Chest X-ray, AP view. Patient: 17 years old, sex F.
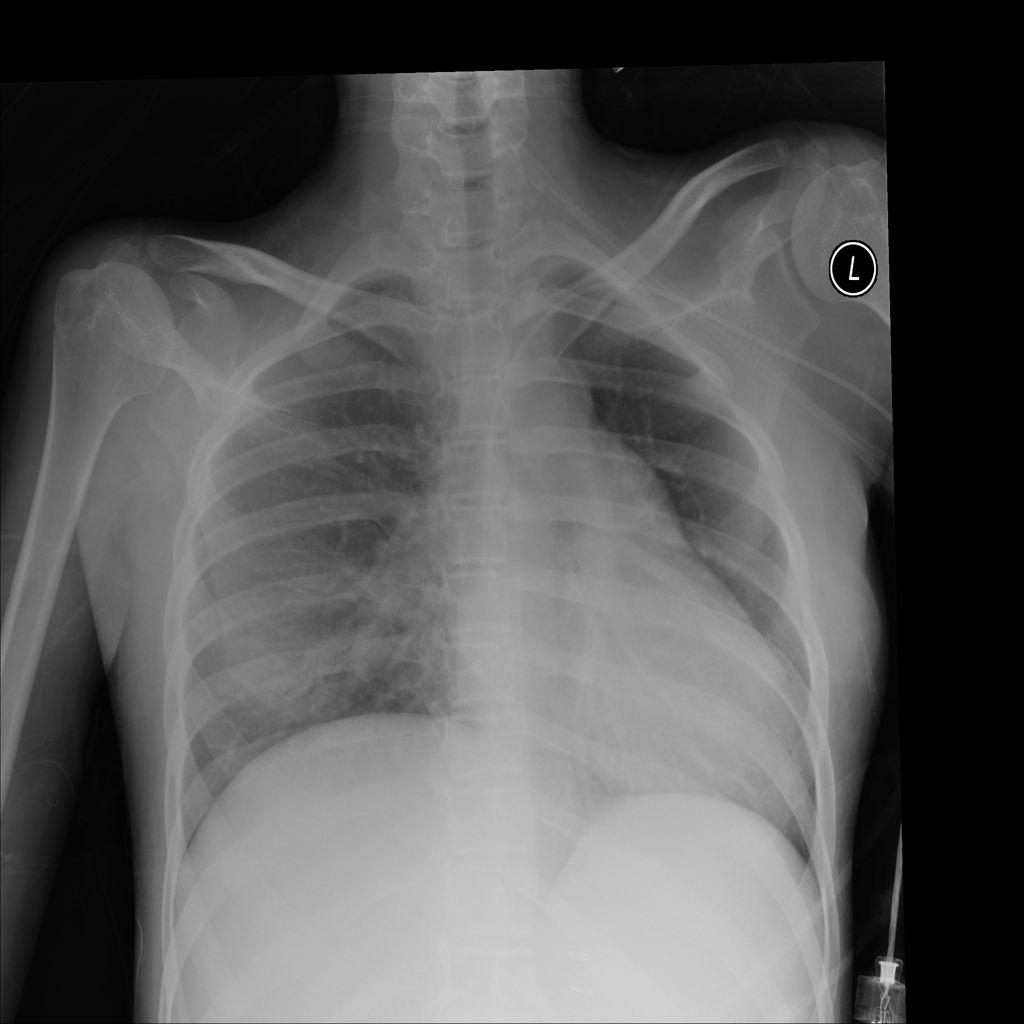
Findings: No Finding